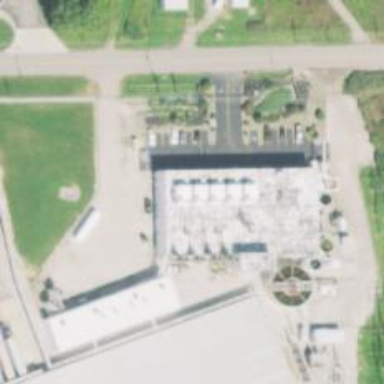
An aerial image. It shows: Gas turbine generator.